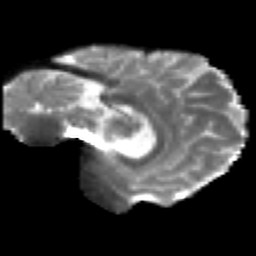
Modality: T2w
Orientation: sagittal
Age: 33
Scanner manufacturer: siemens
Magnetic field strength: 3 T
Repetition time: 2.2 s
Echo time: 0.084 s